Question: I am trying to create a SettingsActivity and am using a Fragment extending PreferenceFragment to achieve this. My Activity is being displayed while the preference is not .
'''
public class SettingsActivity extends ActionBarActivity {
@Override
protected void onCreate(Bundle savedInstanceState) {
super.onCreate(savedInstanceState);
getFragmentManager().beginTransaction()
.replace(android.R.id.content, new SettingsFragment())
.commit();
}
'''
'''
public class SettingsFragment extends PreferenceFragment {
@Override
public void onCreate(Bundle savedInstanceState) {
super.onCreate(savedInstanceState);
addPreferencesFromResource(R.xml.pref);
Toast ts = Toast.makeText(getActivity(),"Working",Toast.LENGTH_SHORT);
ts.show();
}
'''
}
'''
<?xml version="1.0" encoding="utf-8"?>
<PreferenceScreen xmlns:android="http://schemas.android.com/apk/res/android">
<CheckBoxPreference
android:key="@string/prefsync"
android:title="@string/pre_name"
android:summary="@string/summary"
android:defaultValue="true" />
</PreferenceScreen>
'''

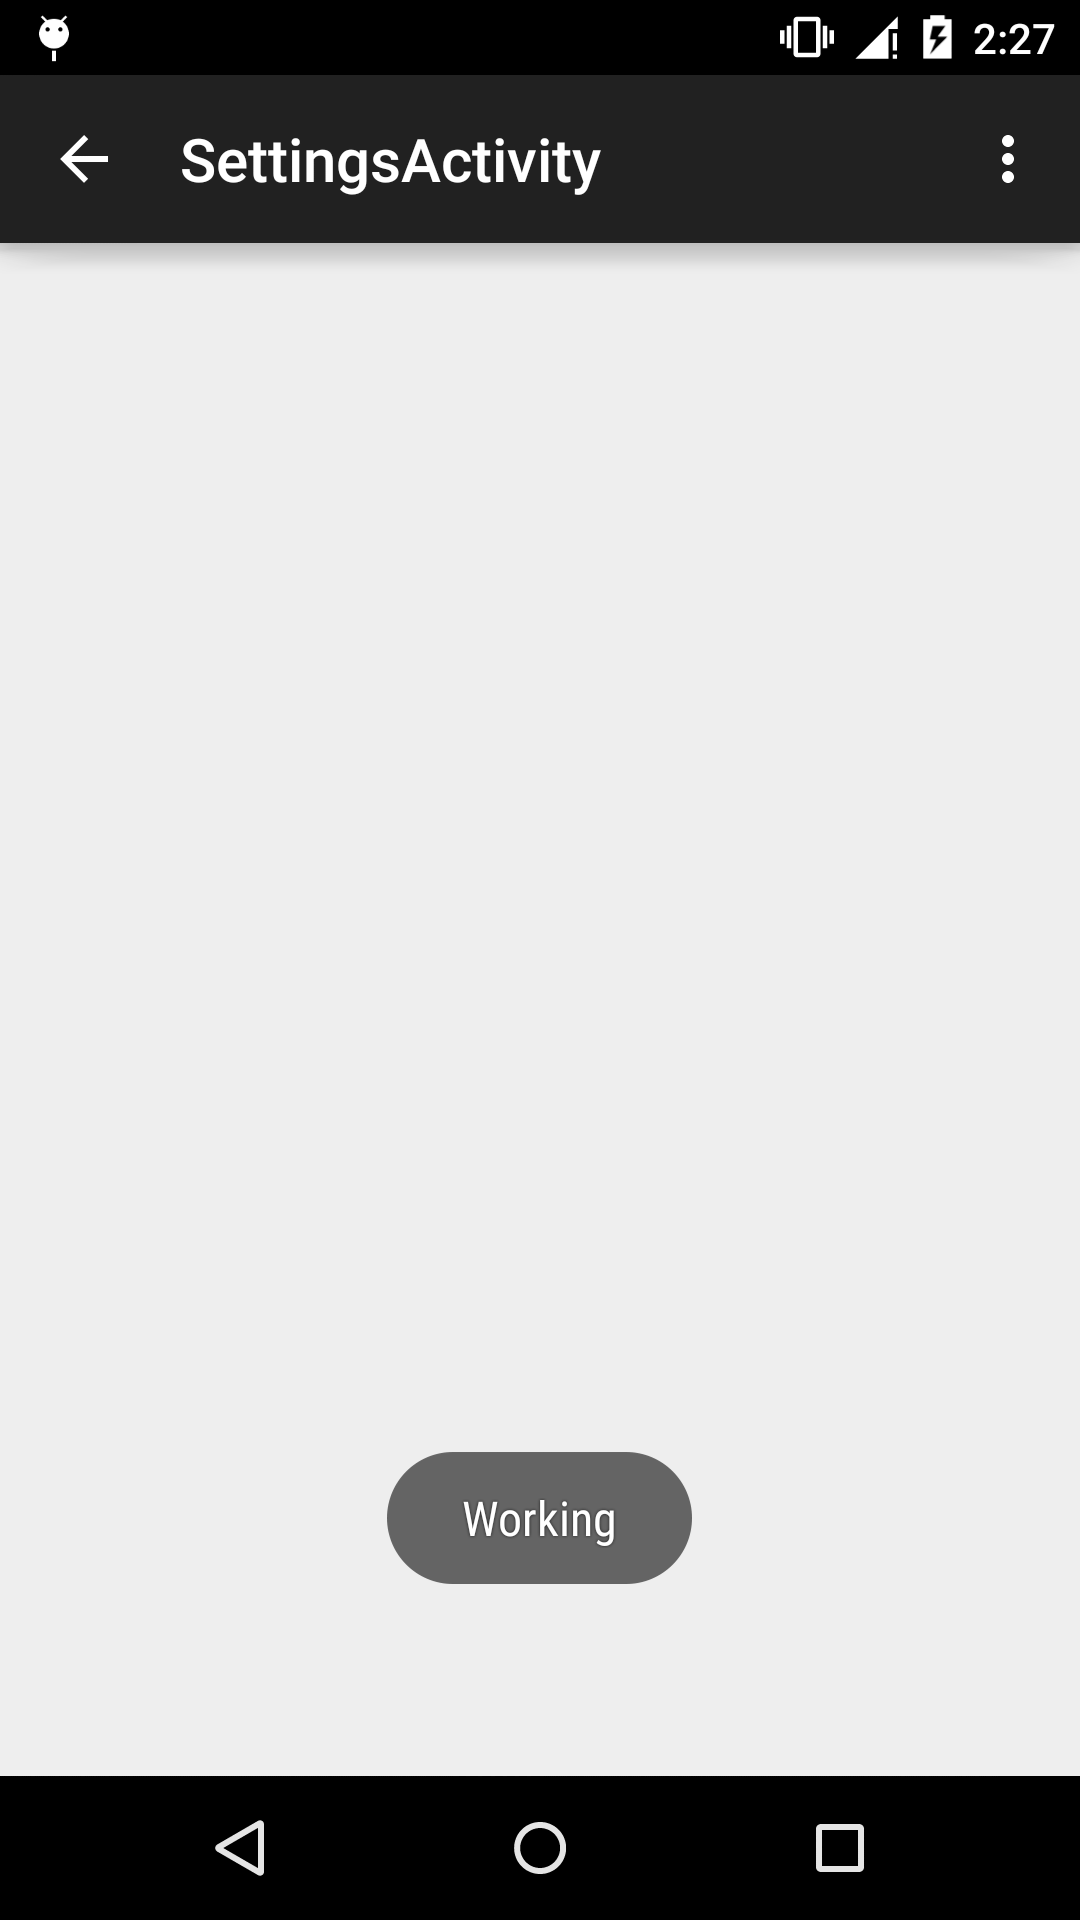
Answer: I had the same issue while testing on a 1st Moto X phone. This is what I ended up doing and it works fine now: I added an empty layout to the SettingsActivity before adding the fragment.
'''
public class SettingsActivity extends ActionBarActivity {
@Override
protected void onCreate(Bundle savedInstanceState ){
super.onCreate(savedInstanceState);
//Need to set layout to blank if we want to add fragments to it.
setContentView(R.layout.activity_settings);
getFragmentManager()
.beginTransaction()
.add( android.R.id.content, new SettingsFragment() )
.commit();
}
}
'''
The xml file that is loaded for the layout is the blank layout that Android Studio normally creates. It looks like this.
'''
<RelativeLayout xmlns:android="http://schemas.android.com/apk/res/android"
xmlns:tools="http://schemas.android.com/tools" android:layout_width="match_parent"
android:layout_height="match_parent" android:paddingLeft="@dimen/activity_horizontal_margin"
android:paddingRight="@dimen/activity_horizontal_margin"
android:paddingTop="@dimen/activity_vertical_margin"
android:paddingBottom="@dimen/activity_vertical_margin"
tools:context="com.wordscroll.wordscroll.SettingsActivity">
</RelativeLayout>
'''